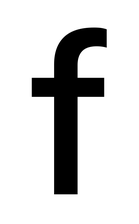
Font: InstrumentSans_Medium